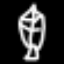
Label: leaf